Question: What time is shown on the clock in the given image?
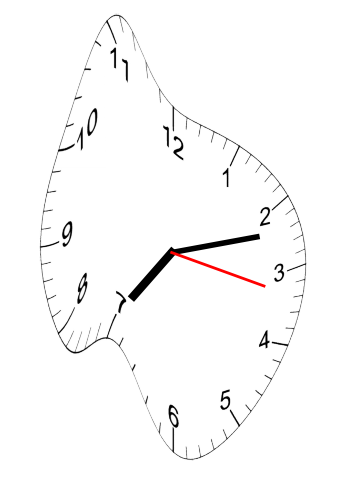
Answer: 07:12:17